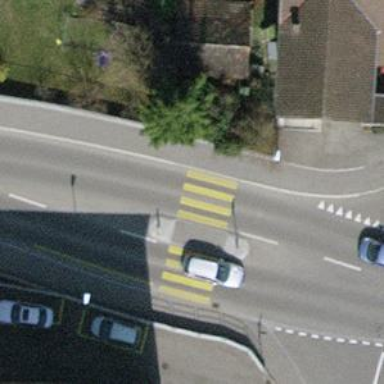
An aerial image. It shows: Zebra crossing with crossing island.